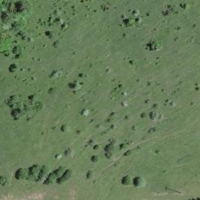
EUNIS habitat code: 24
Species observed at this site:
Noccaea caerulescens